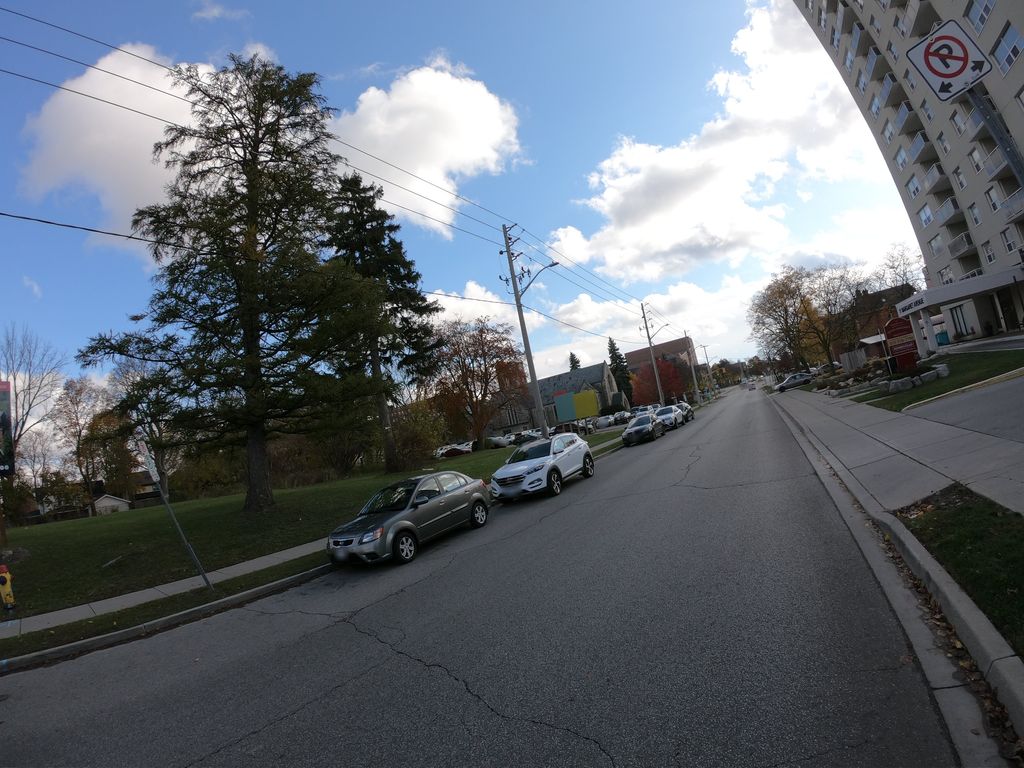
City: kitchener-waterloo